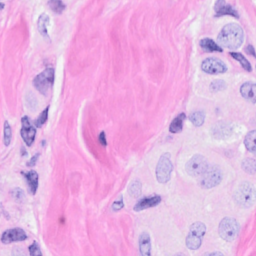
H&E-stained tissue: Breast